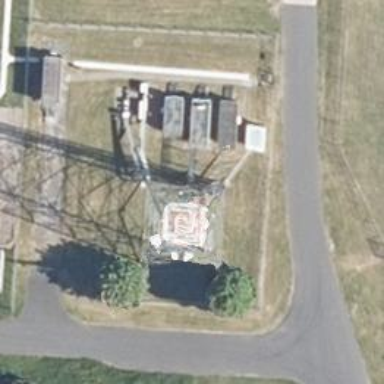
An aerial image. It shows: Lattice mast serving as communication tower.